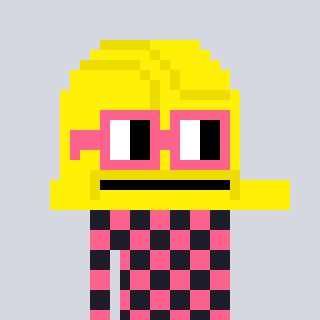
a pixel art character with square pink glasses, a construction helmet-shaped head and a grayscale-colored body on a cool background